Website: apple
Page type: billing-address
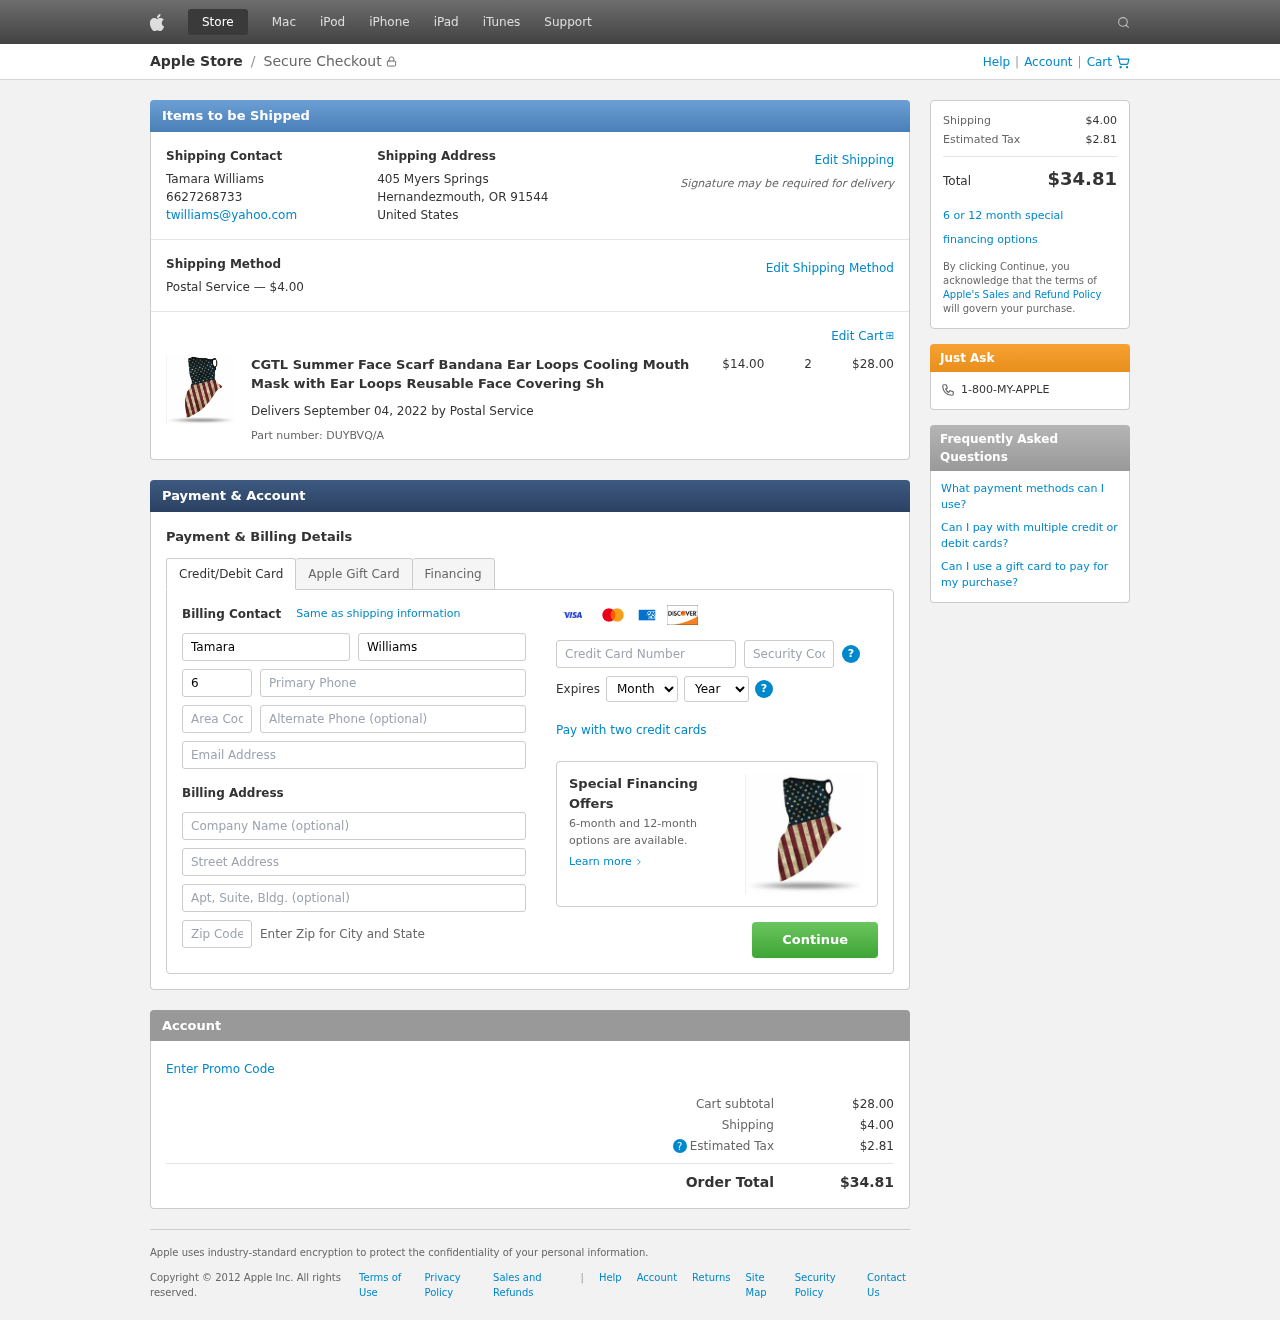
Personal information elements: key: PII_CARD_CVV
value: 424
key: PII_CARD_EXPIRY_MONTH
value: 04
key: PII_CARD_EXPIRY_YEAR
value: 27
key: PII_CARD_NUMBER
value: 2595 3934 9544 9700
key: PII_CITY_STATE_ZIP
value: Hernandezmouth, OR 91544
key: PII_COUNTRY
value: United States
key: PII_EMAIL
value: twilliams@yahoo.com
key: PII_FIRSTNAME
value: Tamara
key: PII_FULLNAME
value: Tamara Williams
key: PII_LASTNAME
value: Williams
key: PII_PHONE
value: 6627268733
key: PII_PHONE_ALT
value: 5108057213
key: PII_PHONE_ALT_AREA
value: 510
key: PII_PHONE_AREA
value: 662
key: PII_STREET
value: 405 Myers Springs
Product elements: key: PRODUCT1_NAME
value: CGTL Summer Face Scarf Bandana Ear Loops Cooling Mouth Mask with Ear Loops Reusable Face Covering Sh
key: PRODUCT1_PRICE
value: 14
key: PRODUCT1_QUANTITY
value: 2
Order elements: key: ORDER_SHIPPING_COST
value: $4.00
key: ORDER_SUBTOTAL
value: $28.00
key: ORDER_DELIVERY_DATE
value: September 04, 2022
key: ORDER_PART_NUMBER
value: DUYBVQ/A
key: ORDER_TAX
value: $2.81
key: ORDER_TOTAL
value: $34.81